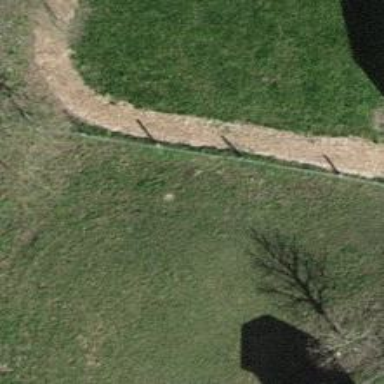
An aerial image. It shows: Path.